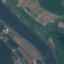
Land use / land cover: River